Question:
Hi, I've a problem regarding Parse. today is my first day using it, started out with 4 errors now it's only one left. I have a hard time understanding objective C with swift, started 3 days ago. While trying to understand this line of error and what makes this error appear? Is it a bug that has to be forced through or is it something that I'm missing?
Yes, I have read all other posts before even considering posting my own question. It seems that a lot of people have this problem, but without getting a real good understanding answer to "Why this ERROR pops up, and how to prevent it".
It seems that I can only post 2 images at maximum and I've linked you one. If you need anything else for deciphering the problem, please, I do not mind if you ask for more. =)
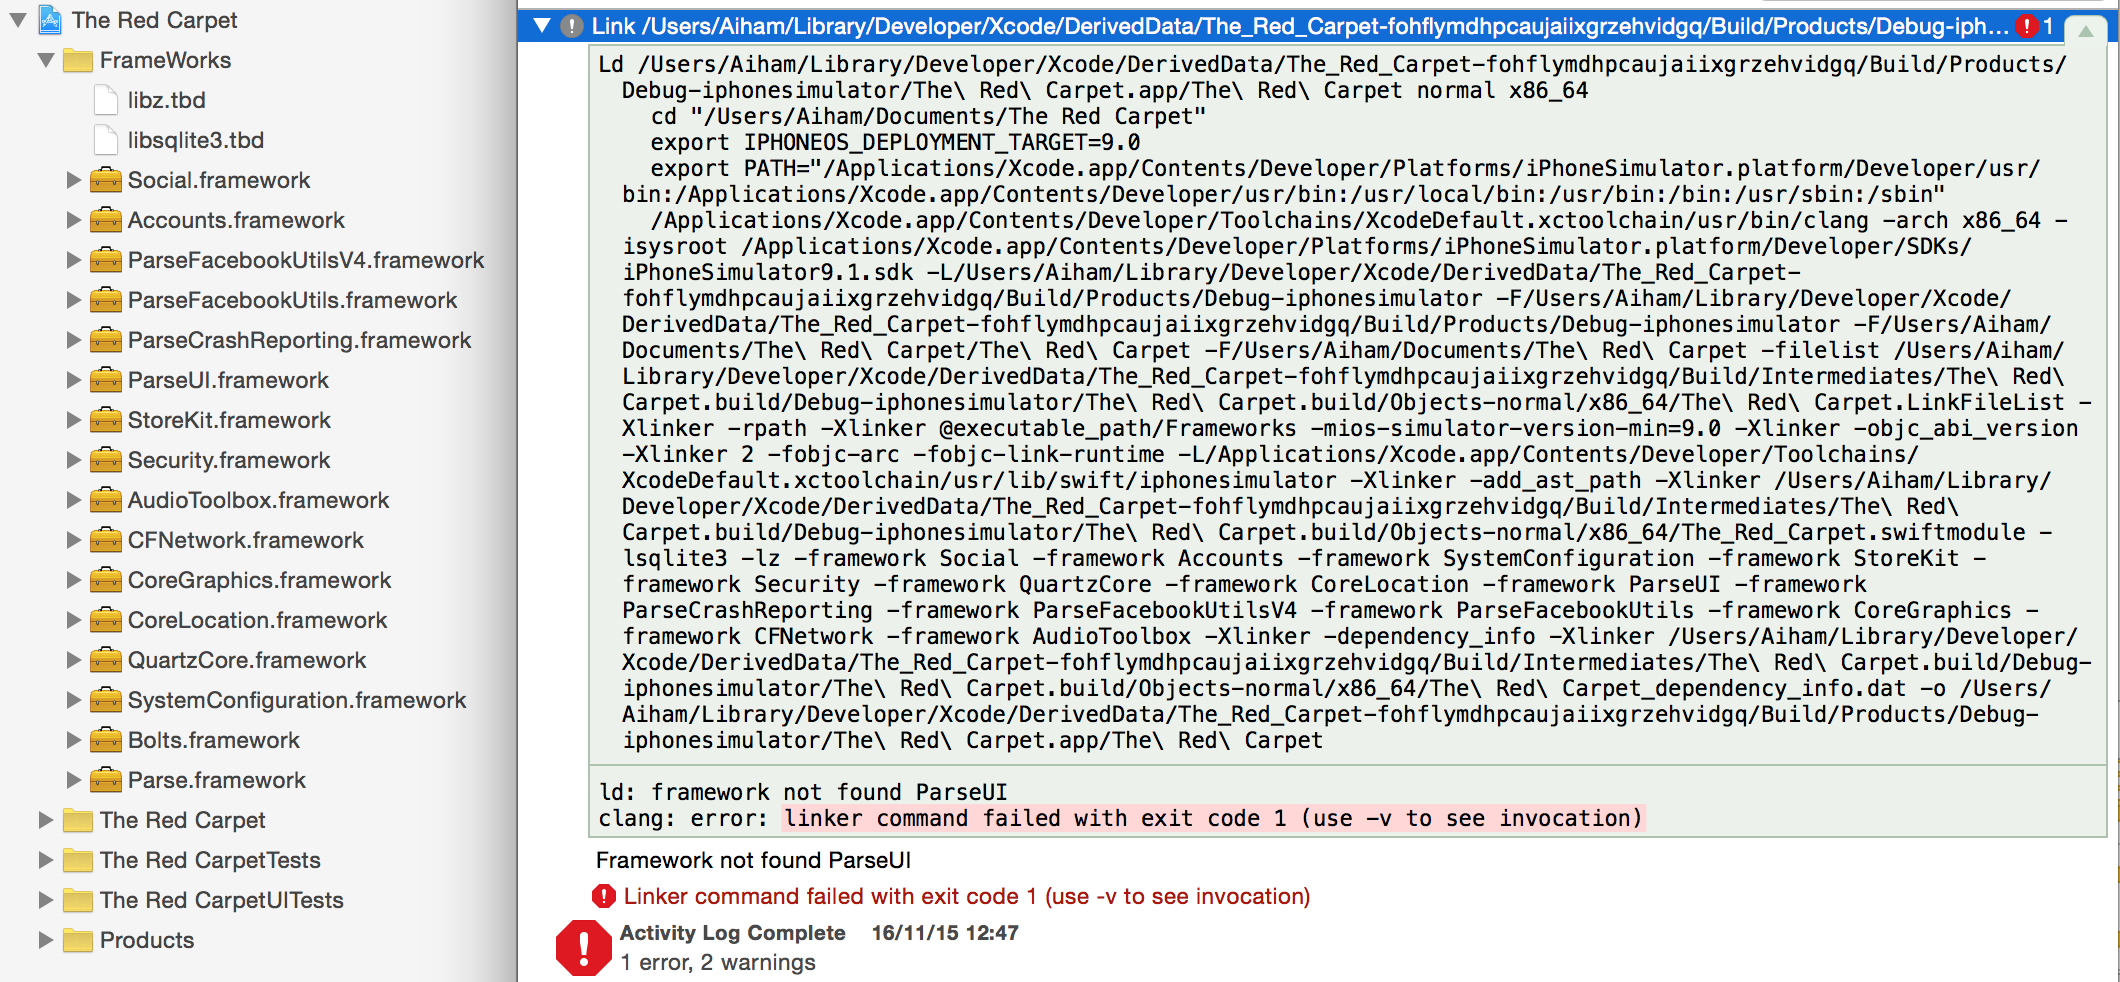
Answer: Check your app 'Package content'/ wether your framework is copied to app or not?
location: yourapp.app/Contents/Frameworks/
If parseUI is not in the frameworks -> go to your target in Xcode-> Add framework to 'Linked Binary With Libraries'
I hope, this will resolve your issue.